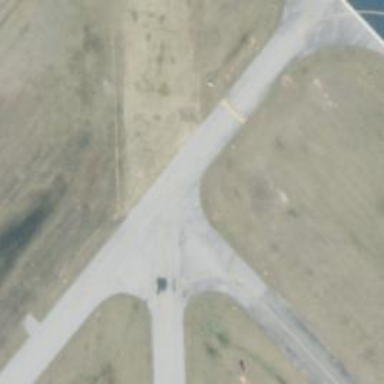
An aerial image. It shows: Taxiway at the airport with asphalt surface.